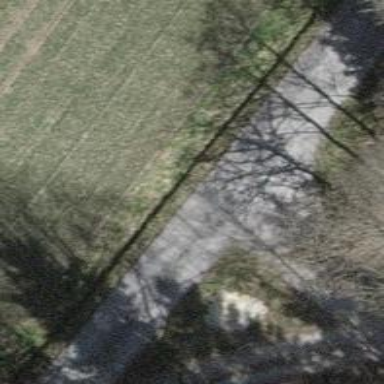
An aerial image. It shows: Gravel track.